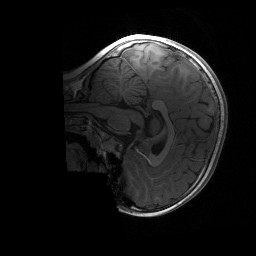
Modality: T1w
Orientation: sagittal
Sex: female
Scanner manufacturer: siemens
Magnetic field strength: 3 T
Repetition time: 1.9 s
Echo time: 0.00243 s